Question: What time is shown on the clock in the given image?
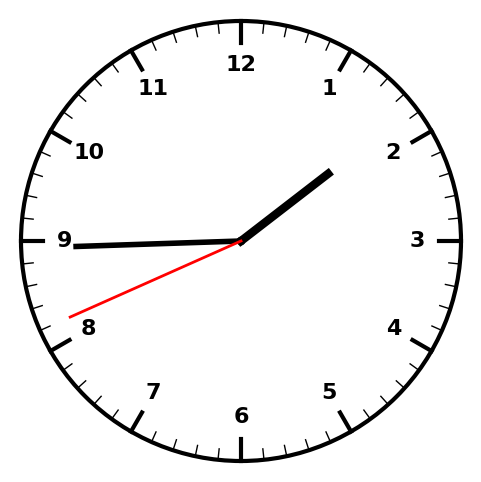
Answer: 01:44:41